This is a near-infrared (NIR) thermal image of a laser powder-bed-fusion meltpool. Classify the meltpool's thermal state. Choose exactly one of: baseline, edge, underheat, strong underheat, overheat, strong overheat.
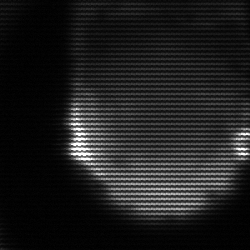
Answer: edge